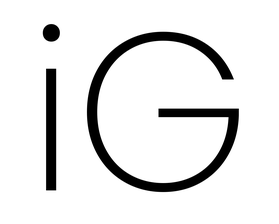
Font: Poppins-ExtraLight